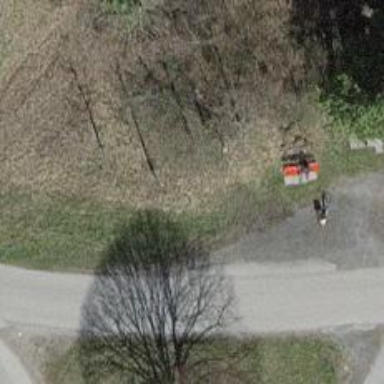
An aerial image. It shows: Red bench.